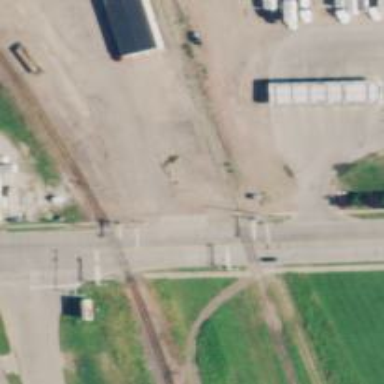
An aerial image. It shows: Level crossing along the railway.